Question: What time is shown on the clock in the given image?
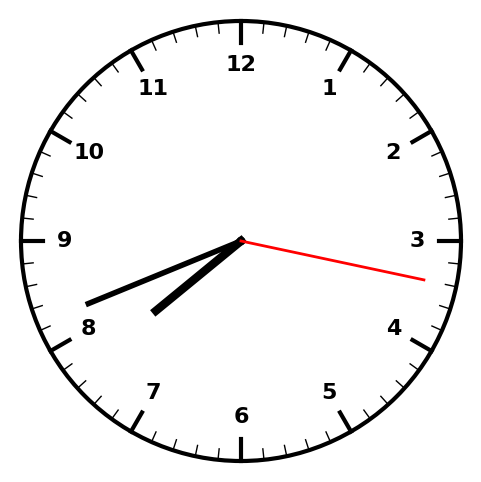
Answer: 07:41:17